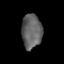
Tissue: prostate
Cell type: T cells
Senescence score: 0.75
Nuclear area (px): 674
Mean DAPI intensity: 98.828